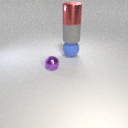
large blue rubber sphere below large gray rubber cylinder